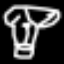
Label: airplane